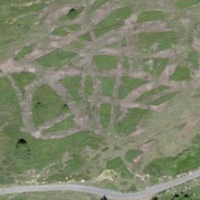
EUNIS habitat code: 26
Species observed at this site:
Eryngium alpinum